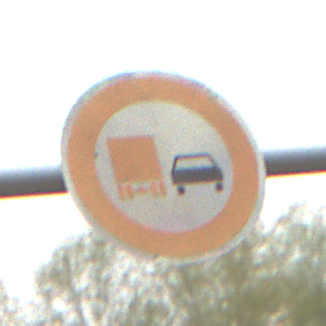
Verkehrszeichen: UeberholverbotKraftfahrzeuge
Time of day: MorningAfternoon
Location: Outdoor (Nature)
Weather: Overcast
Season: NotSpecified
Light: Natural